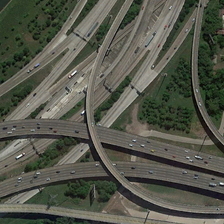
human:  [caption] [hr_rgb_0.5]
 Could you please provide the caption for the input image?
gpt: many cars ran on the road, vehicles parked beside the road .

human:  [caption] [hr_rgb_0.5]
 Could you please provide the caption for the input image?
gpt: many green trees are near a viaduct with many cars .

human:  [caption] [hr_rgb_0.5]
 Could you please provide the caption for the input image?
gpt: many green trees are near a viaduct with many cars .

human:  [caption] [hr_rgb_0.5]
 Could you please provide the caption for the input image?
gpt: the ease of the road are surrounded by dark green trees .

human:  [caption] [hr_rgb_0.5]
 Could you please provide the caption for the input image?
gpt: the ease of the road are surrounded by dark green trees .